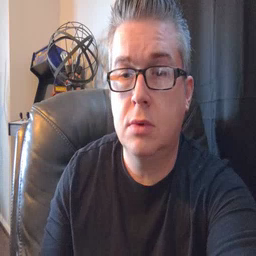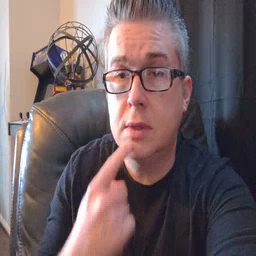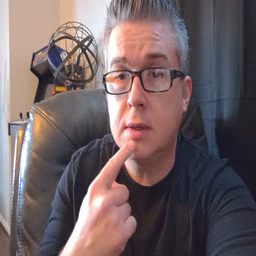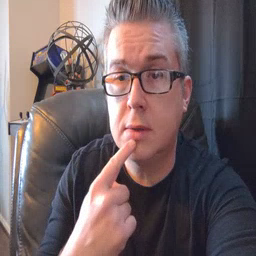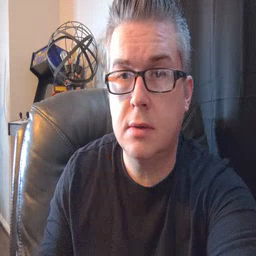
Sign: say